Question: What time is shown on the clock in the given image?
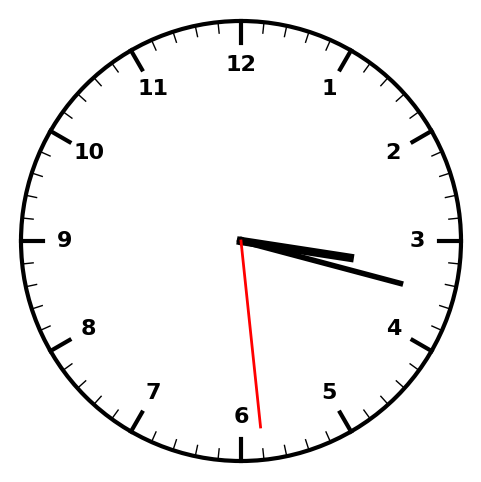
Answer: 03:17:29